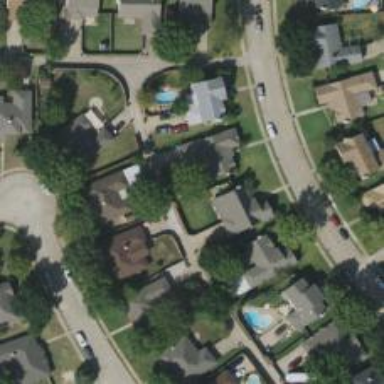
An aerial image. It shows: Alley classified as service road.